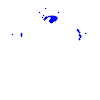
Particle: proton